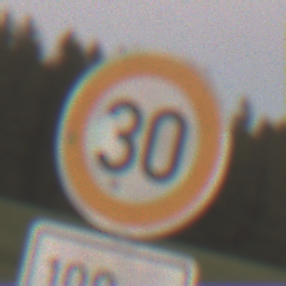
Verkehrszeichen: Geschwindigkeit30
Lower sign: Entfernungsangaben1
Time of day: SunriseSunset
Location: Outdoor (Nature)
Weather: Clear
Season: NotSpecified
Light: Natural